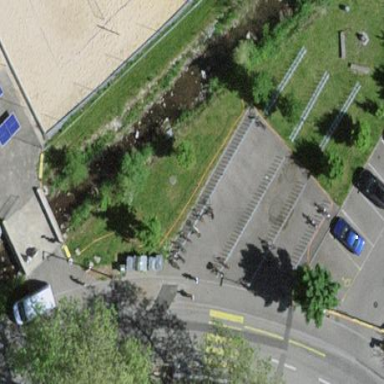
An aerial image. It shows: Bicycle parking area with stands.